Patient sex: F
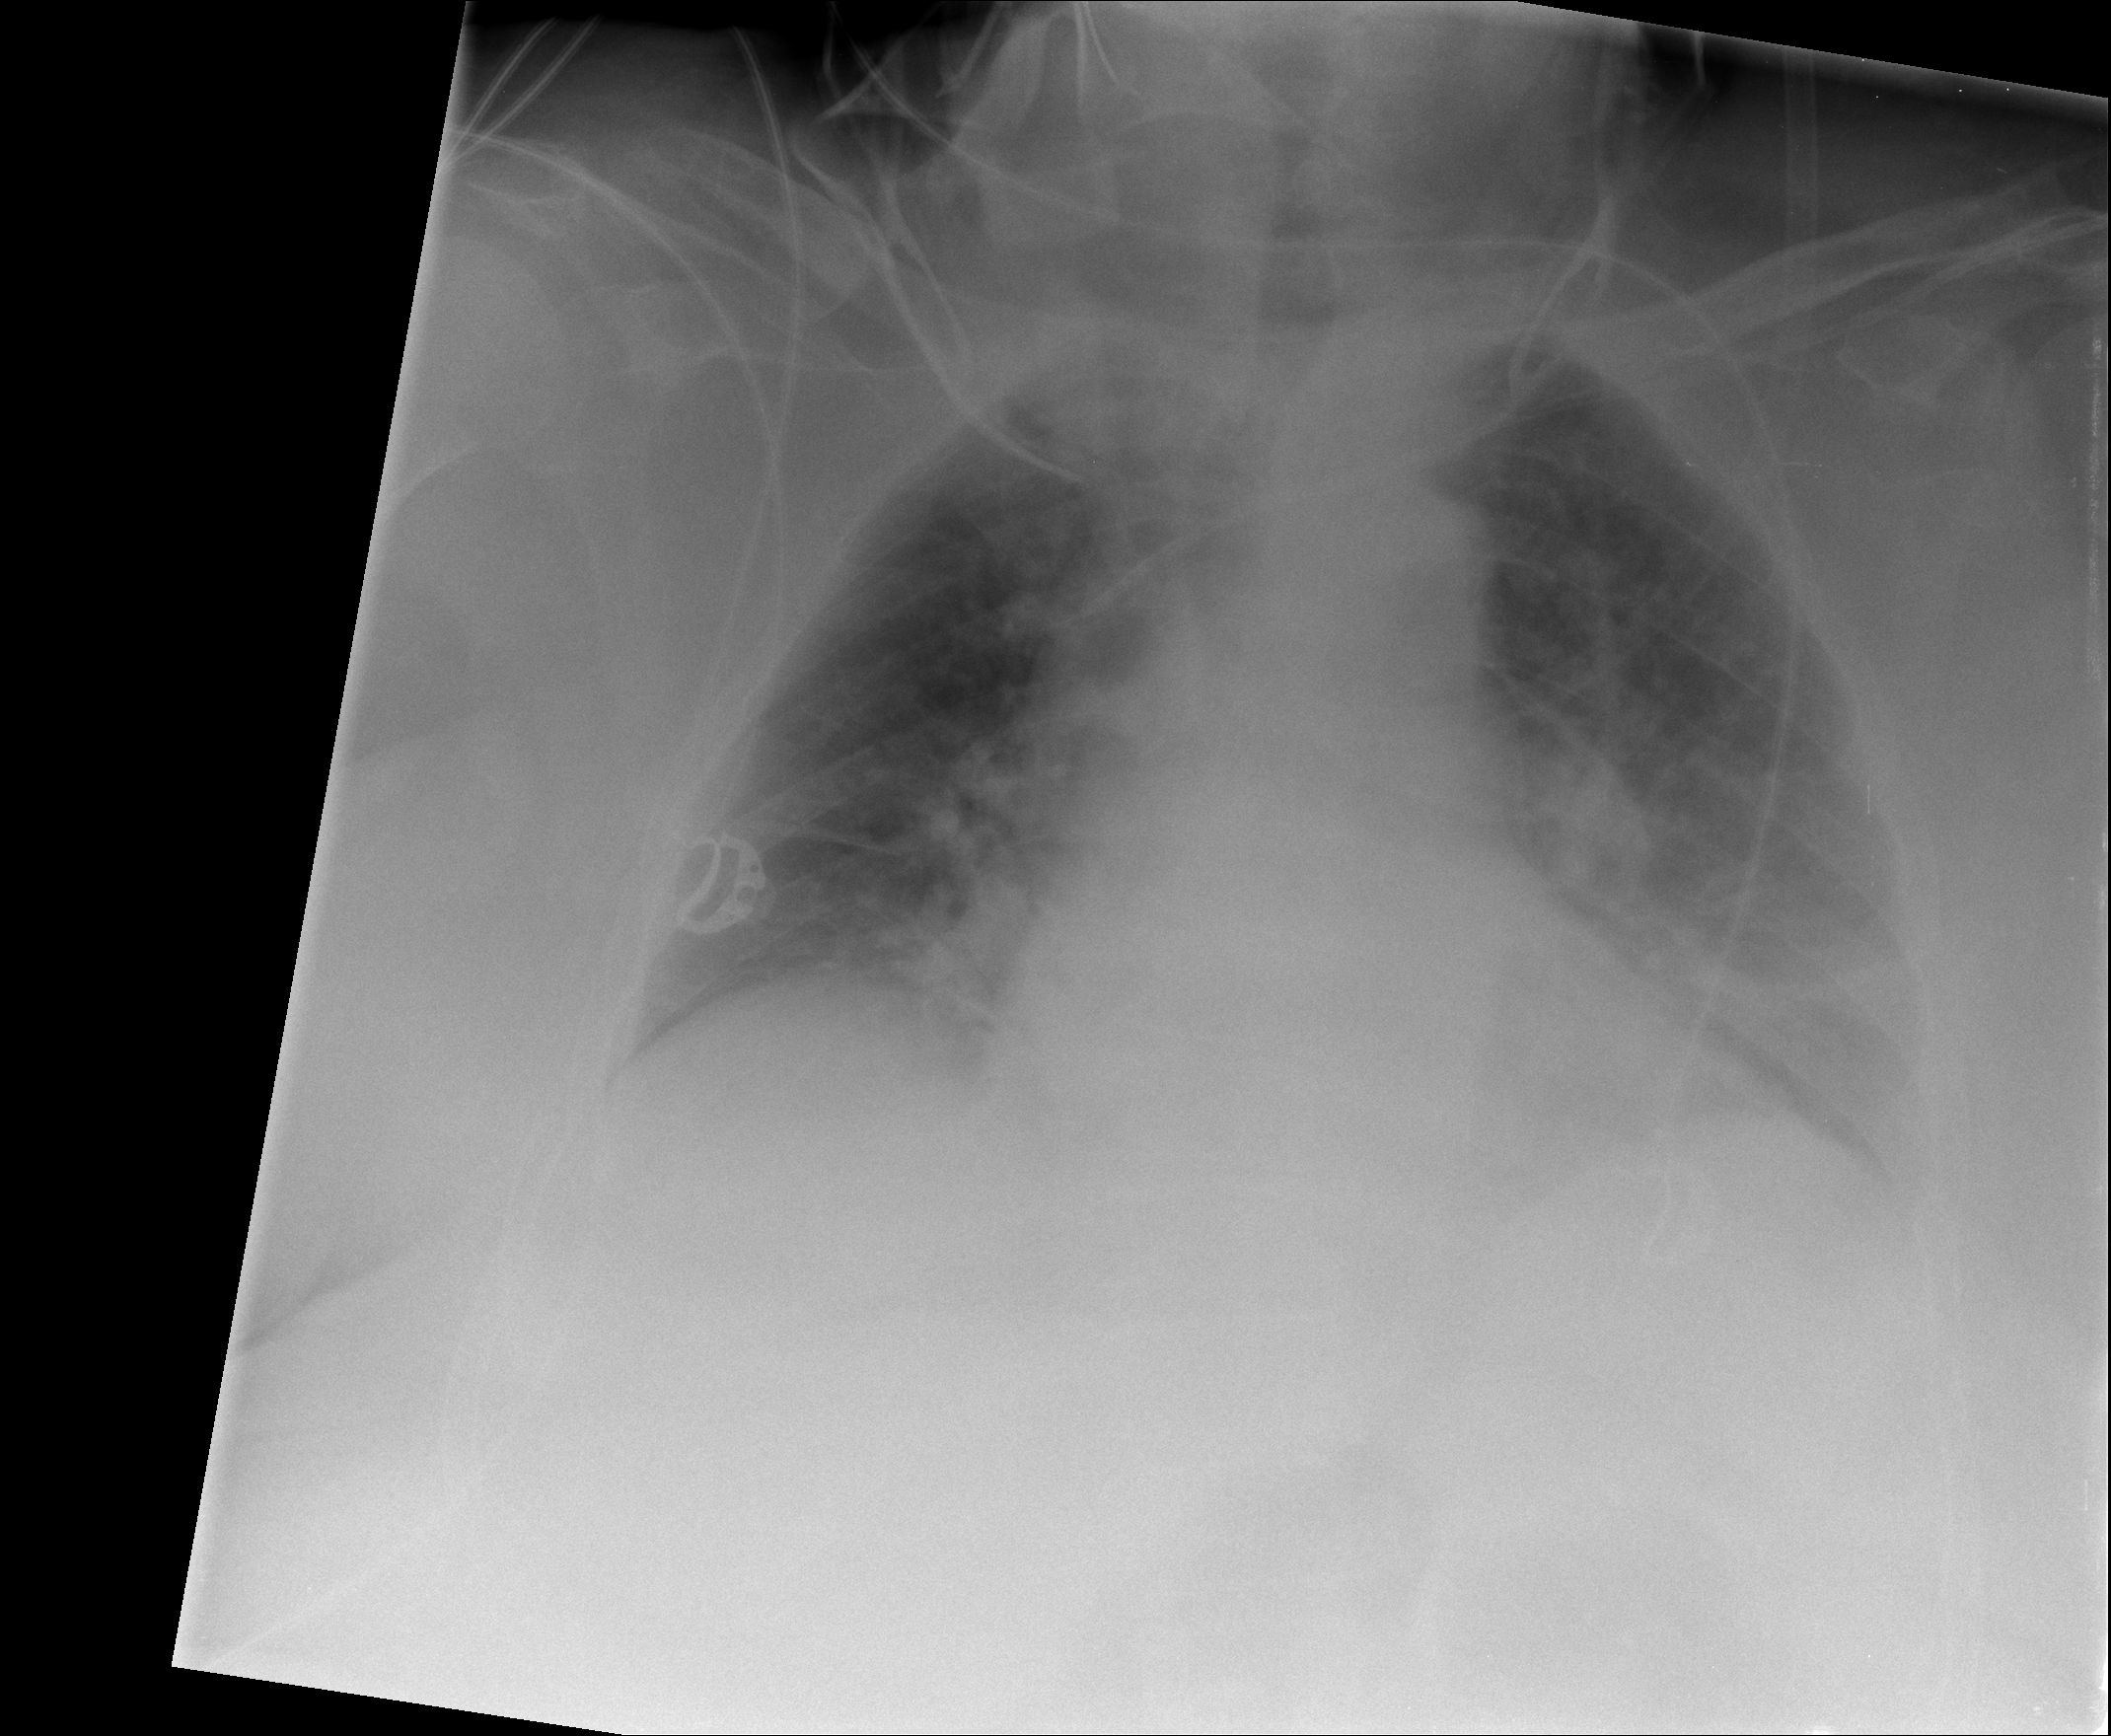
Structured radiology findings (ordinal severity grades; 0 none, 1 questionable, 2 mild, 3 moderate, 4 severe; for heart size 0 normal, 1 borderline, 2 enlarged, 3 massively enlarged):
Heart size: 0
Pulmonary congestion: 2
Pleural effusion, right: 0
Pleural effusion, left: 0
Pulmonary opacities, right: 0
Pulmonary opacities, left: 1
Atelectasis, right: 1
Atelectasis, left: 2